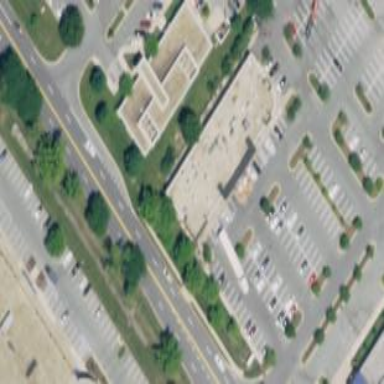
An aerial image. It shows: Retail building.